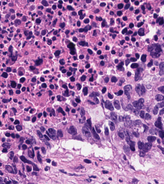
Tumor epithelial tissue: yes
Tumor-associated stroma tissue: yes
Normal tissue: no